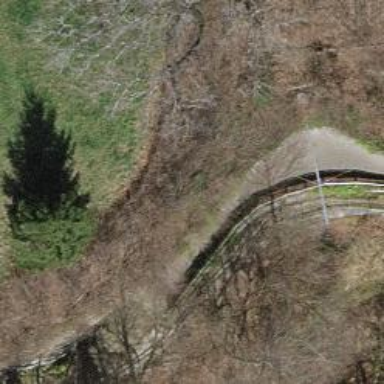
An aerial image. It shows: Bench.